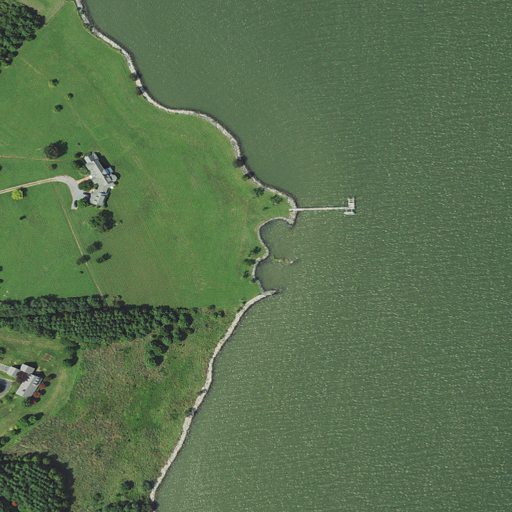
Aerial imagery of cape in Maryland named Upper Bar Neck Point containing open water, cultivated crops, herbaceous wetlands, and open development